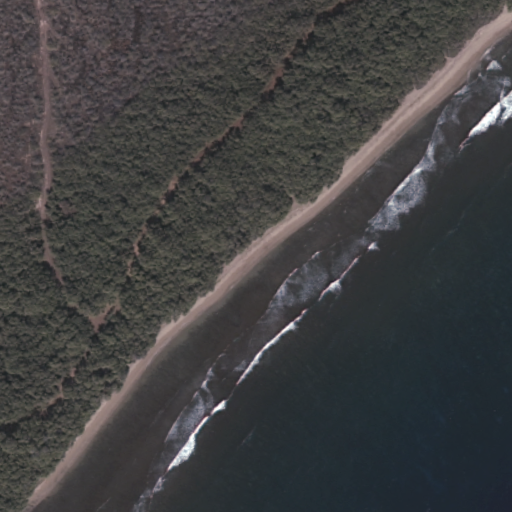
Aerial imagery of beach in Hawaii named Kahemanō containing only unknown